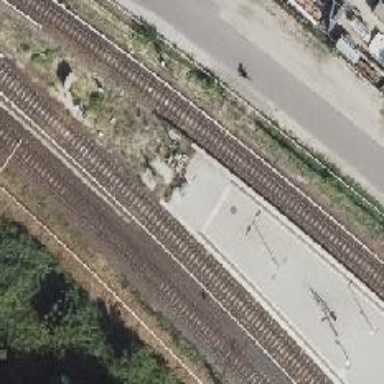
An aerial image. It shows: Railway signal.